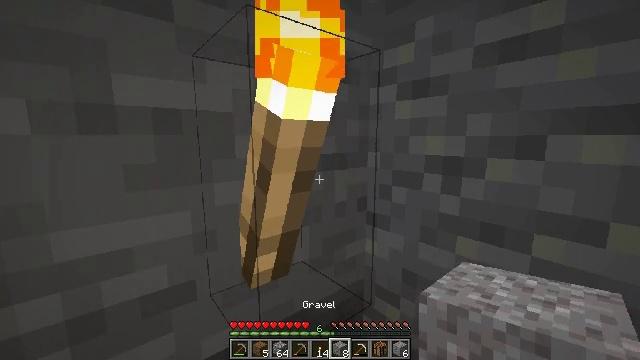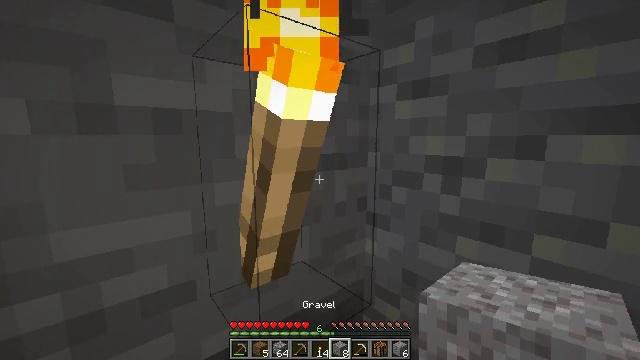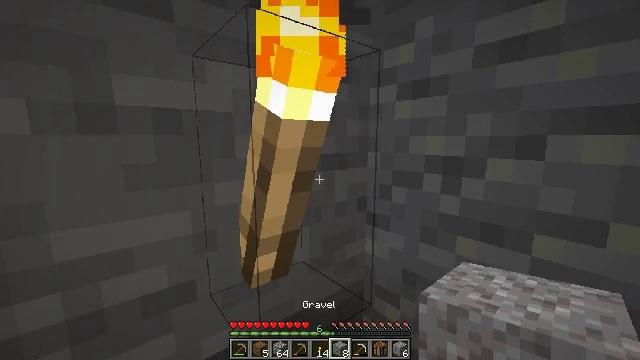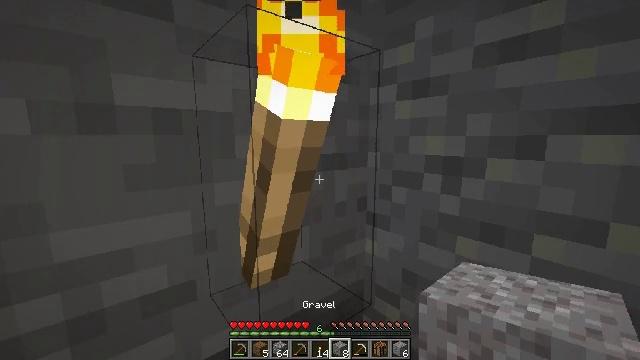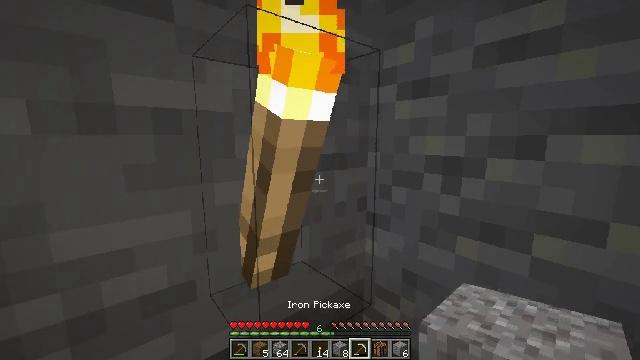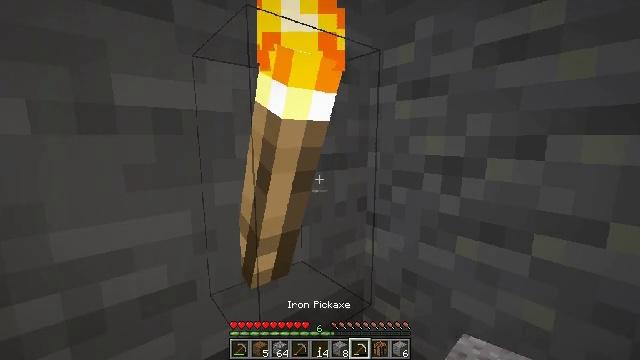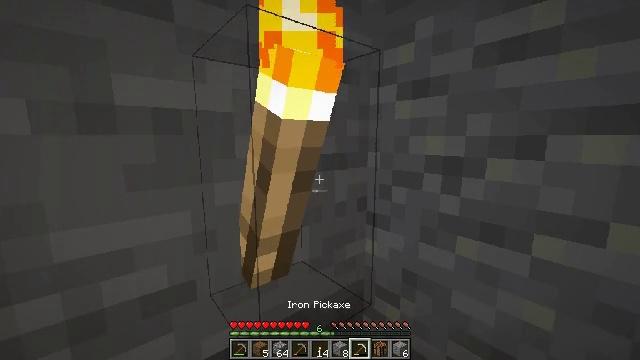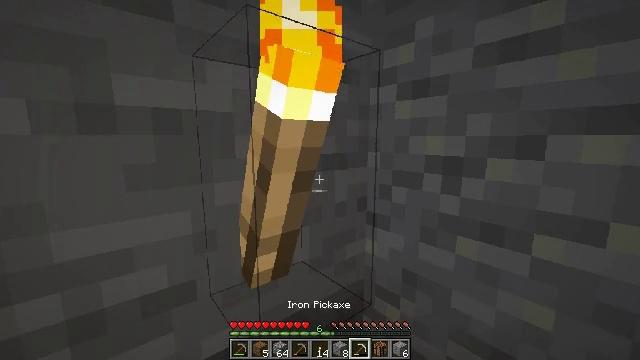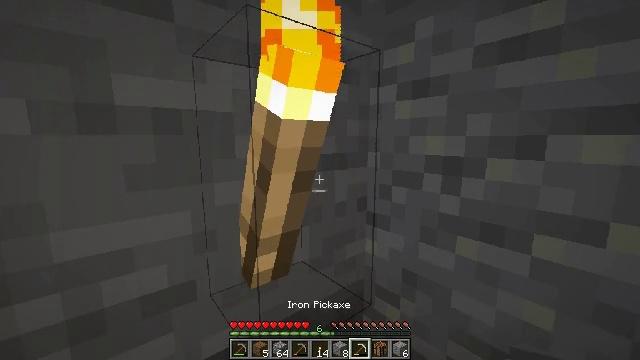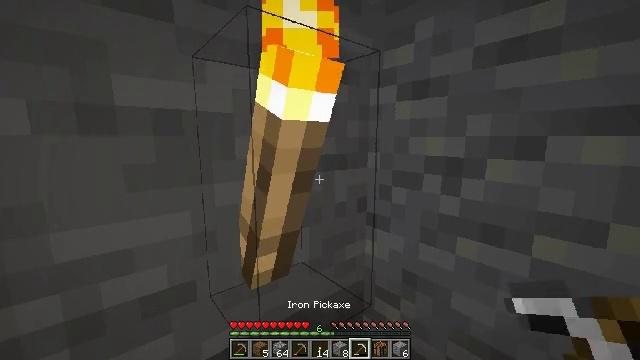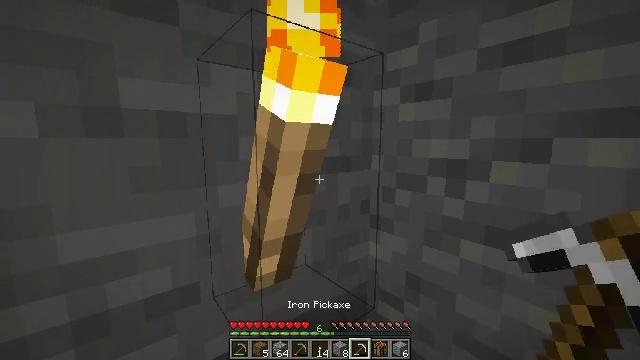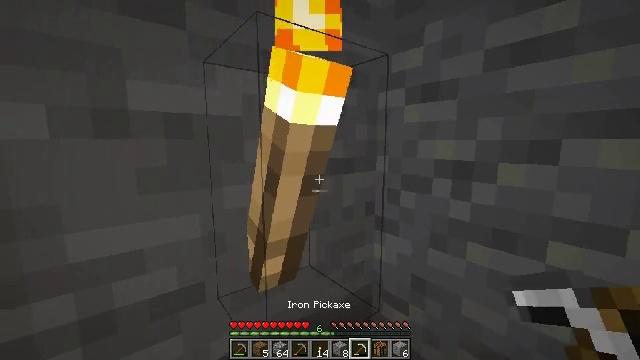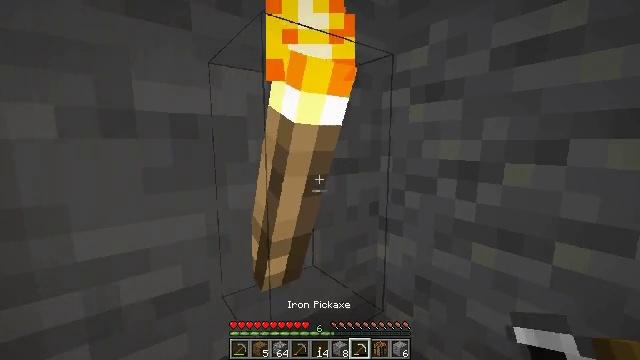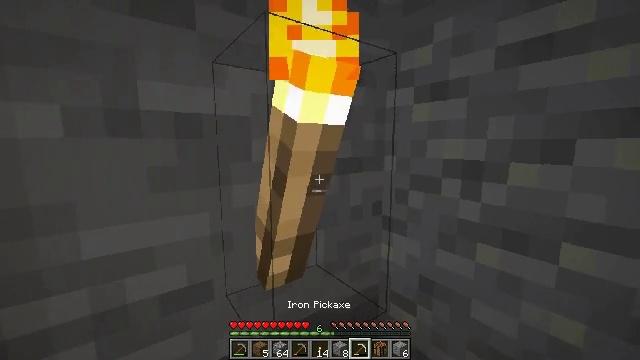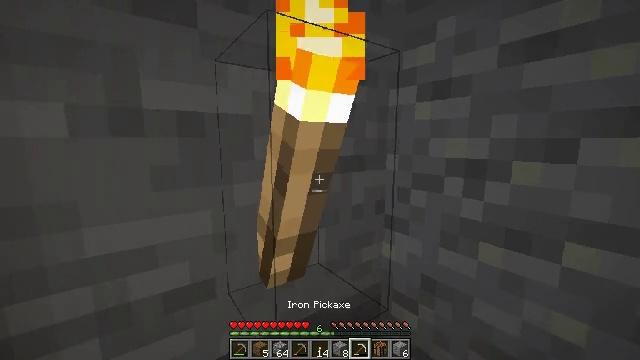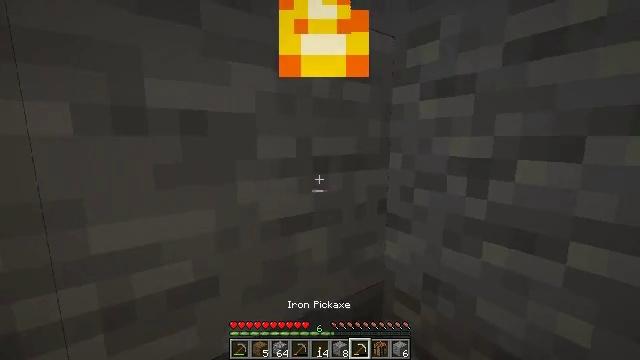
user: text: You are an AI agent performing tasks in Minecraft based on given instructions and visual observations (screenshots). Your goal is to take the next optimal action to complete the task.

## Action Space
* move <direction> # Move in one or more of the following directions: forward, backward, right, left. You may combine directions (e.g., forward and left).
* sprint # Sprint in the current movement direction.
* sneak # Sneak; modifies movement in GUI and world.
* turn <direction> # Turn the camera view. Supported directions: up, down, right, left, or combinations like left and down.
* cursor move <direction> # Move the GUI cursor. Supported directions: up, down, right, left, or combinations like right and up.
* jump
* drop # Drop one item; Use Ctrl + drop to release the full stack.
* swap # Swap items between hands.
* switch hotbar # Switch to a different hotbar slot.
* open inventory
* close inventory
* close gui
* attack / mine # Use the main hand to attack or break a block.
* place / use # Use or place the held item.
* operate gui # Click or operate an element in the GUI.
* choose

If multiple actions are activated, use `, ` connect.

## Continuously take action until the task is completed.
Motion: motion action
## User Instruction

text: Take down the wall torch for reuse.
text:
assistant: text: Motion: no_op
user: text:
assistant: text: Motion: no_op
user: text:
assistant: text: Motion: no_op
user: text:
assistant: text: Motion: no_op
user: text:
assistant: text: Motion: no_op
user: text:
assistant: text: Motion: no_op
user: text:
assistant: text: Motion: no_op
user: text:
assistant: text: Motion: no_op
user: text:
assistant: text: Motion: no_op
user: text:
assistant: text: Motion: no_op
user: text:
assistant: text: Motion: turn left
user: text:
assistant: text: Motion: no_op
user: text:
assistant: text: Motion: no_op
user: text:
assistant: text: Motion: no_op
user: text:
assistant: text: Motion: attack / mine
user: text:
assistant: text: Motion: attack / mine
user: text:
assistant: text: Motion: attack / mine
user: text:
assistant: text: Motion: attack / mine
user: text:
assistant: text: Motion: attack / mine
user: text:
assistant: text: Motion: attack / mine
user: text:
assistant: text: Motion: no_op